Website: macys
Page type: customer-info-address
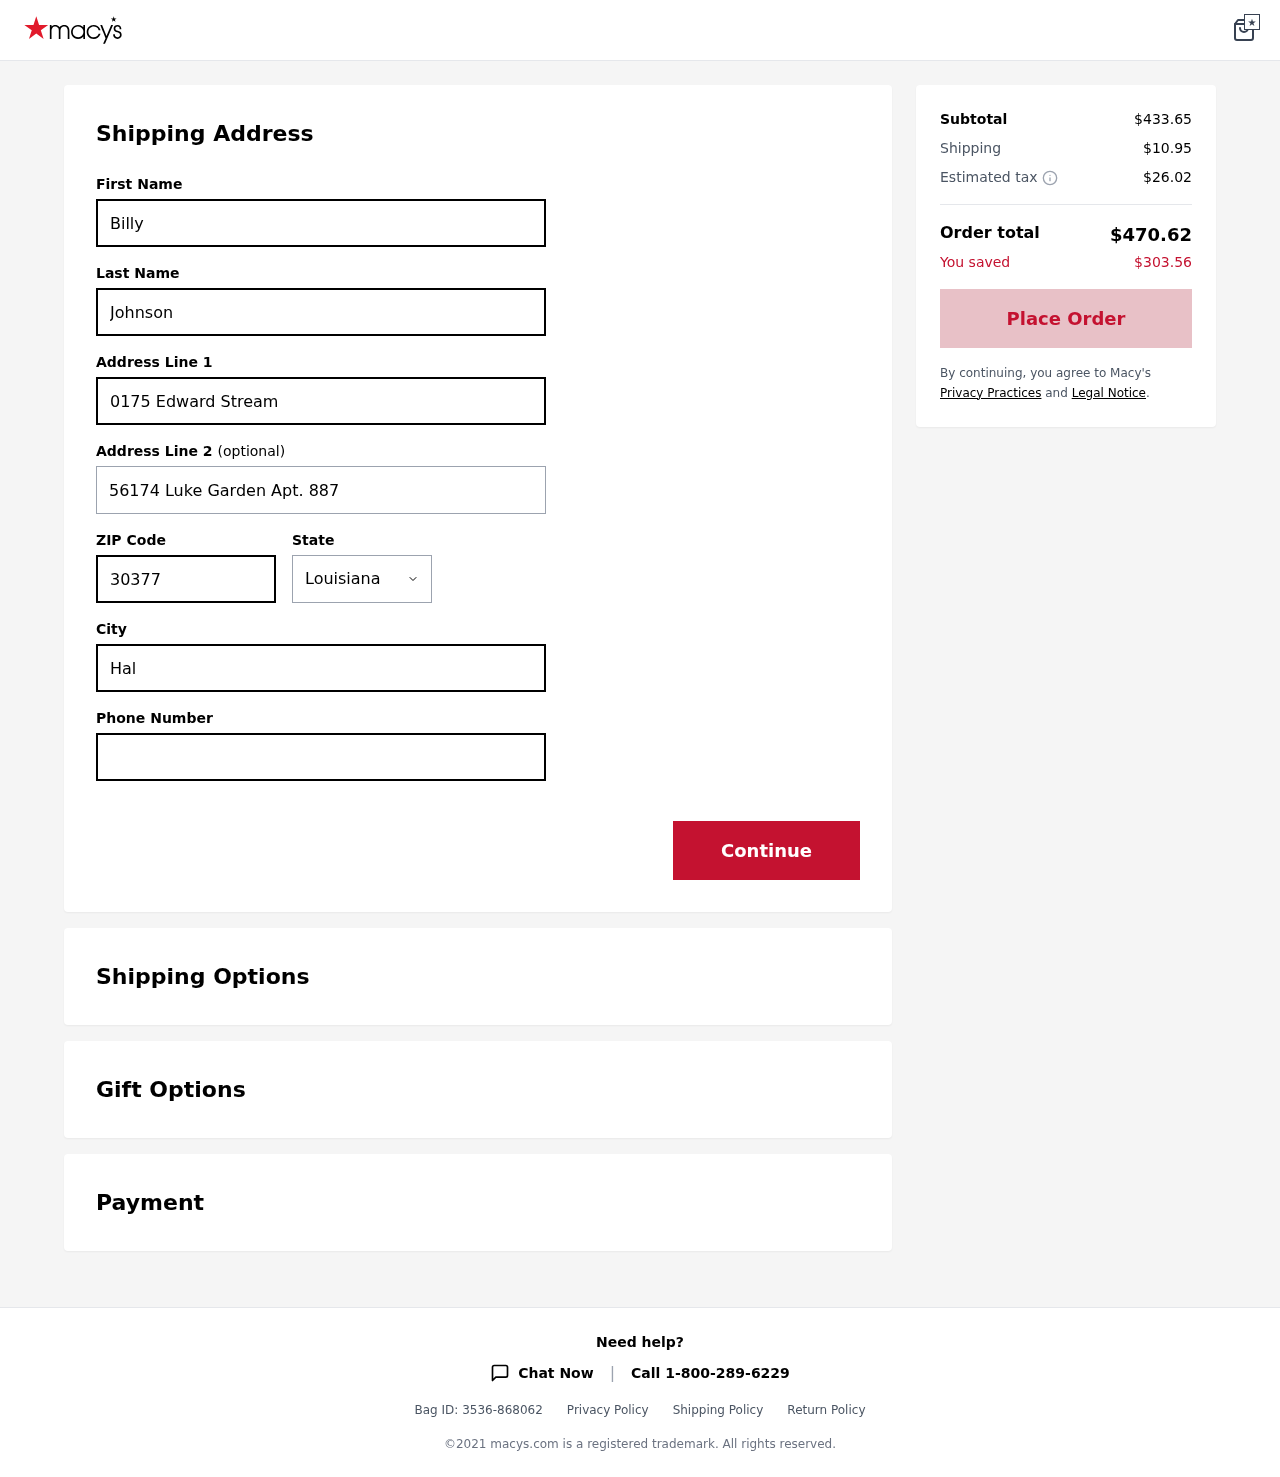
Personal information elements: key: PII_CITY
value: Haleyton
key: PII_FIRSTNAME
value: Billy
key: PII_LASTNAME
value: Johnson
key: PII_PHONE
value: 6053610446
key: PII_POSTCODE
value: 30377
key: PII_STATE
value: Louisiana
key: PII_STREET
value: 0175 Edward Stream
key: PII_STREET2
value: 56174 Luke Garden Apt. 887
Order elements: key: ORDER_SUBTOTAL
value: $433.65
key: ORDER_SHIPPING_COST
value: $10.95
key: ORDER_TAX
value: $26.02
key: ORDER_TOTAL
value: $470.62
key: ORDER_SAVINGS
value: $303.56